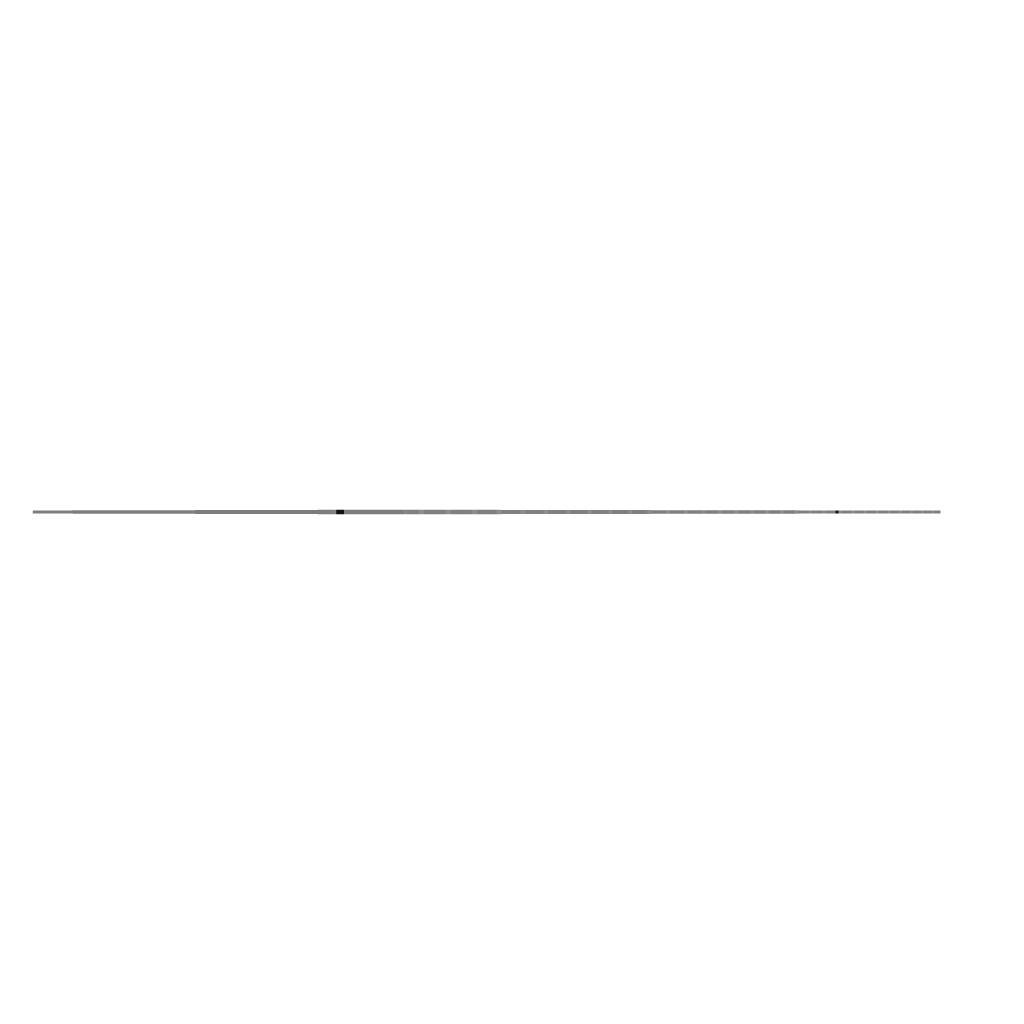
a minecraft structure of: Minnesota Vikings Logo